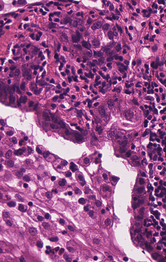
Tumor epithelial tissue: yes
Tumor-associated stroma tissue: yes
Normal tissue: no